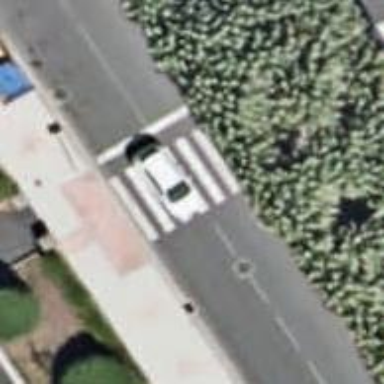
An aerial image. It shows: Uncontrolled crossing on the road with bump for traffic calming.